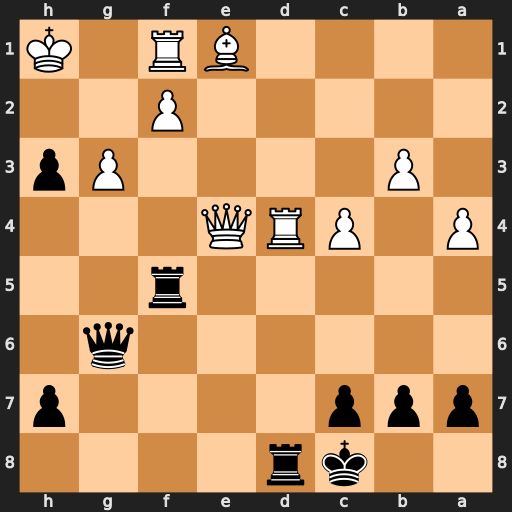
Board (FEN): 2kr4/ppp4p/6q1/5r2/P1PRQ3/1P4Pp/5P2/4BR1K
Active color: b
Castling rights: -
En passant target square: -
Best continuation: Rxd4 Qxd4 Qc6+ f3 Rxf3 Kh2 Rxf1 Qh8+ Kd7